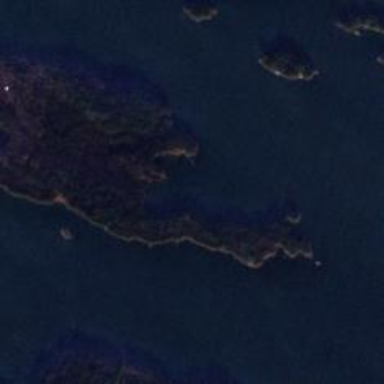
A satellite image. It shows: Beautiful bay with natural surroundings.